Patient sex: M
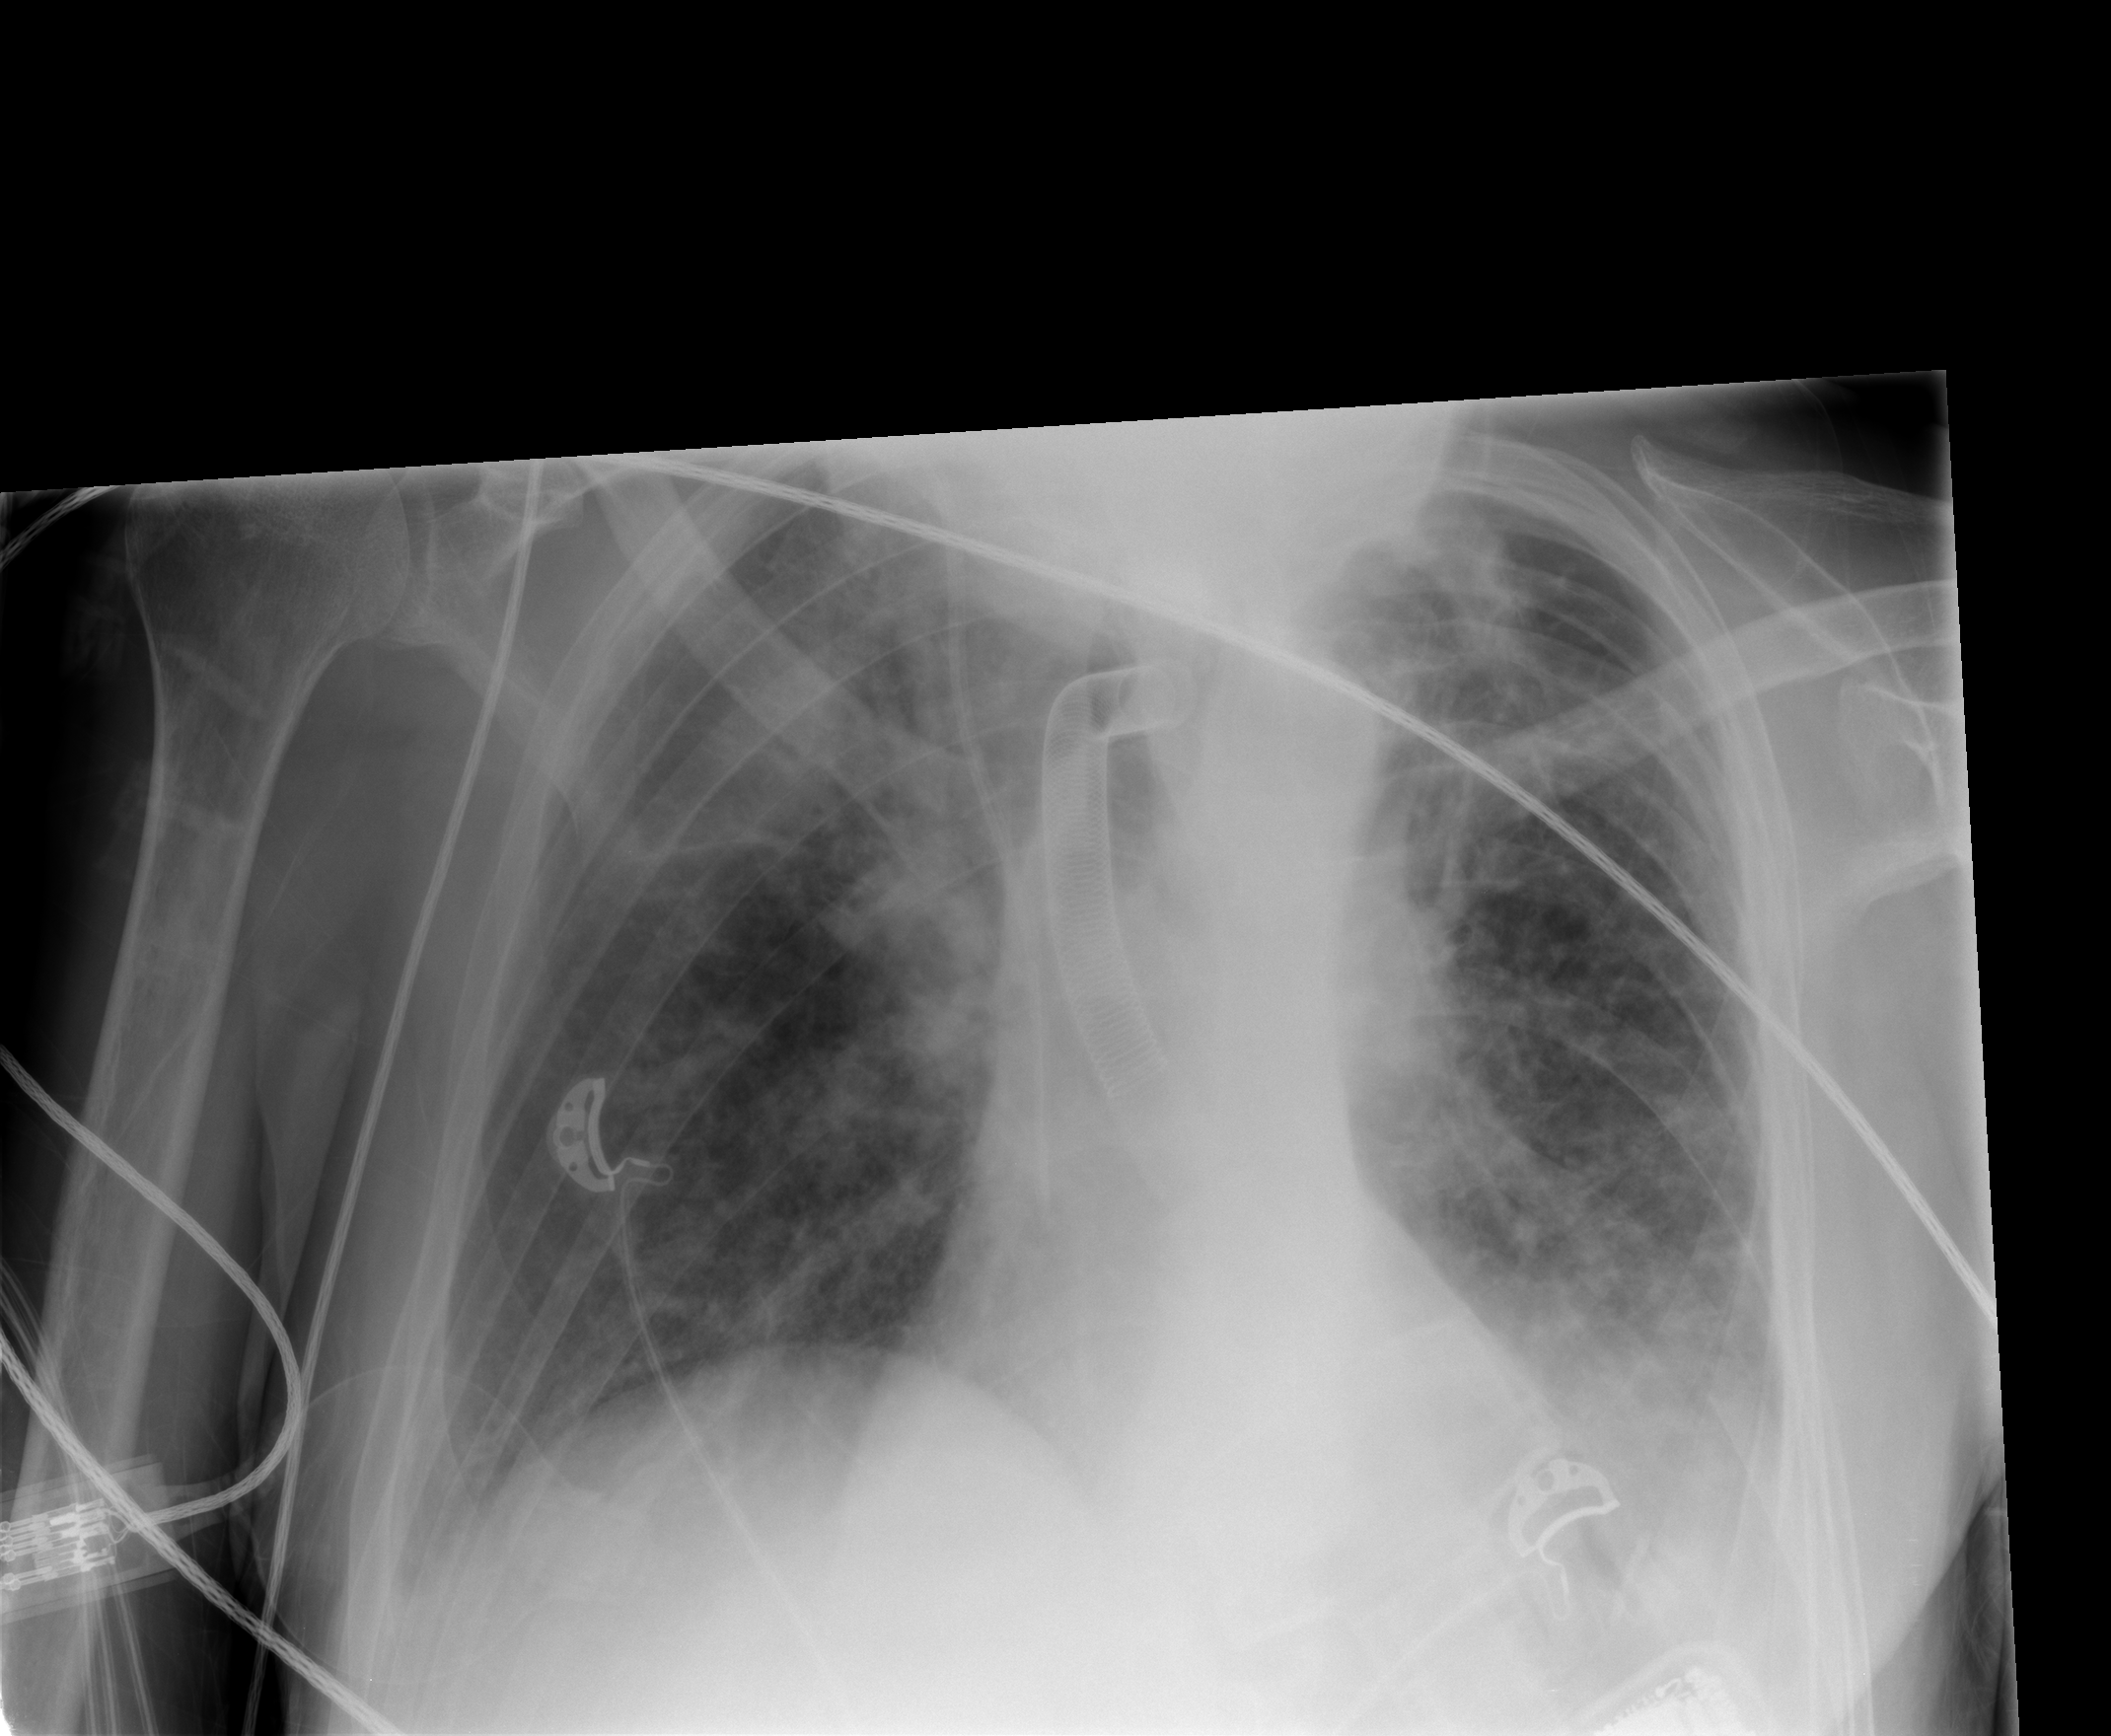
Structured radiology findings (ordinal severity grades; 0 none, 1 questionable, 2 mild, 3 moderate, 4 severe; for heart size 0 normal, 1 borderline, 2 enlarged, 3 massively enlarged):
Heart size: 0
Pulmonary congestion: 2
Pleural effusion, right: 0
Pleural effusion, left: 2
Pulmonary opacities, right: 2
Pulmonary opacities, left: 2
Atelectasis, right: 2
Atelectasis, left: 2